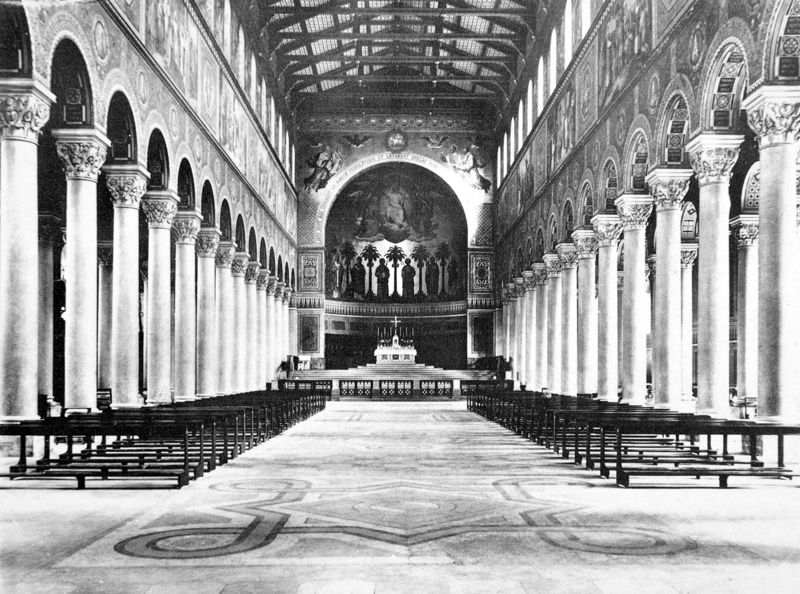
Titel: St. Bonifaz, Inneres - Zustand vor 1943
Künstler: Georg Friedrich Ziebland
Standort: München
Institution: St. Bonifaz
Schlagwörter: kämpfer, schatten, weiß, fenster, grau, holz, licht, marmor, raum, schwarz, säule, säulen, dach, malerei, muster, alt, architektur, innenraum, gitter, kirche, boden, gold, decke, innen, renaissance, rund, engel, schiff, bogen, italien, perspektive, leer, giebel, bank, saal, figuren, rundbogen, kuppel, treppe, treppen, gestühl, wandmalerei, leuchter, balken, palme, stufen, tiefe, warten, foto, fotografie, photographie, bögen, arkade, gewölbe, antike, höhe, medaillon, kreuz, dom, schwarzweiss, stich, fliesen, dachstuhl, mosaik, beten, altar, arkaden, bänke, hauptschiff, kapitelle, kathedrale, langhaus, rom, kapitell, einlegearbeiten, photo, reihen, chorschranke, kirchenschiff, lettner, kalotte, gesims, kirchenbänke, mittelschiff, obergaden, obergarden, seitenschiff, christus, jesus, simse, apsis, rundbögen, fresken, romanik, florenz, chor, kapelle, palmen, heilige, marmorboden, register, prunk, korinthisch, fresco, kaskaden, himmelfahrt, osten, basilika, gebälk, triumphbogen, korintisch, flachdach, satteldach, rundbogenfenster, kämpferplatte, gesimse, hallenkirche, seitenschiffe, bankreihen, sakralarchitektur, ausstattung, wandbemalung, wandpfeiler, chorraum, sall, mandorla, inkrustation, nebenschiff, katholisch, bämke, apostel, byzanz, hochschiff, hochschiffwand, frühchristlich, kreiz, ravenna, san, apollinare, apsismosaik, classe, cosmaten, dachgestühl, frühchristentum, fußbodenmosaik, führchristentum, hallenkirch, hallenkirh, hochwand, medailon, mondorla, obergadenwand, san apollinaris in classe, san lorenzo, sant'pollinare in classe, säulenbasilika, wandzone, kniebank, lict, korinthische säule, holzgewölbe, kniebänke, reien, komposita, sekce, san miniato